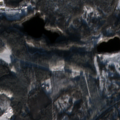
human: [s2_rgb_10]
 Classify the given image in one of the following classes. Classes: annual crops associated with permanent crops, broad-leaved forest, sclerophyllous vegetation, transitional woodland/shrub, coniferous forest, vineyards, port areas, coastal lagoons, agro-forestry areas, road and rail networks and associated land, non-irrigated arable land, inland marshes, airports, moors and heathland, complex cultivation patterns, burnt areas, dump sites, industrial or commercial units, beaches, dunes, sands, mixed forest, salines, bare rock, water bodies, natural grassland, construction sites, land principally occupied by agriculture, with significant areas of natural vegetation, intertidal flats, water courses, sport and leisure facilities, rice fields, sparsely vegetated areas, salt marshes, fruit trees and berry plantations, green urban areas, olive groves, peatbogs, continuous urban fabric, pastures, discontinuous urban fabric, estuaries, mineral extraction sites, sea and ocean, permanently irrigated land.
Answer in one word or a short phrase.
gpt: mineral extraction sites, sport and leisure facilities, land principally occupied by agriculture, with significant areas of natural vegetation, coniferous forest, mixed forest